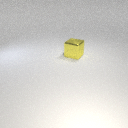
large yellow metal cube